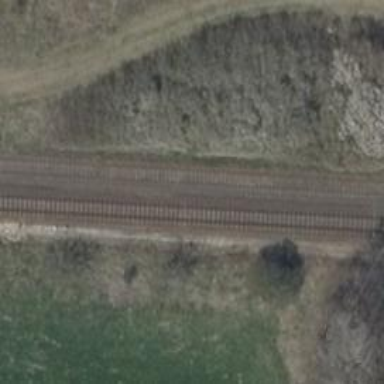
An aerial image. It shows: Railway signal.